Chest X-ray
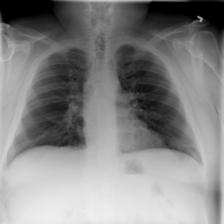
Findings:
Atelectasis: positive
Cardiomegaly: negative
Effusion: negative
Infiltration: negative
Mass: negative
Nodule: negative
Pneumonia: negative
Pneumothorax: negative
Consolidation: negative
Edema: negative
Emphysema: negative
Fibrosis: negative
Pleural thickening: negative
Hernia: negative